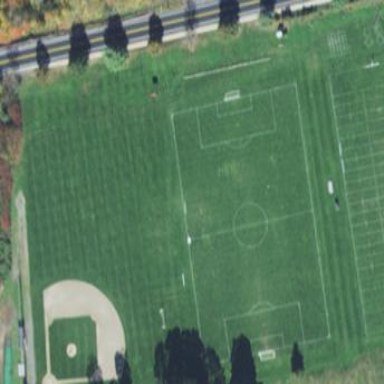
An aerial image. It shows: Soccer pitch for outdoor sports and leisure activities.